Interaction volume radius: 10 \u00c5
Interaction volume height: 10 \u00c5
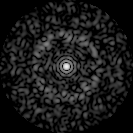
Disorder parameter: 0.858